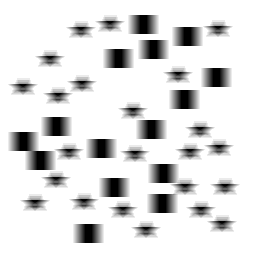
Squares: 15
Triangles: 0
Stars: 23
Total shapes: 38